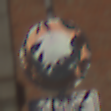
Verkehrszeichen: VerbotFahrzeugeAllerArt
Zusatzzeichen unten: SonstigeFahrzeugePersonengruppenFrei1
Umgebung: Outdoor, Suburban
Tageszeit: MorningAfternoon
Wetter: PartlyCloudy
Licht: Natural
Jahreszeit: NotSpecified
Kontrast: HighContrast